Interaction volume radius: 5 \u00c5
Interaction volume height: 30 \u00c5
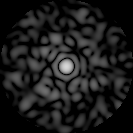
Disorder parameter: 0.8515